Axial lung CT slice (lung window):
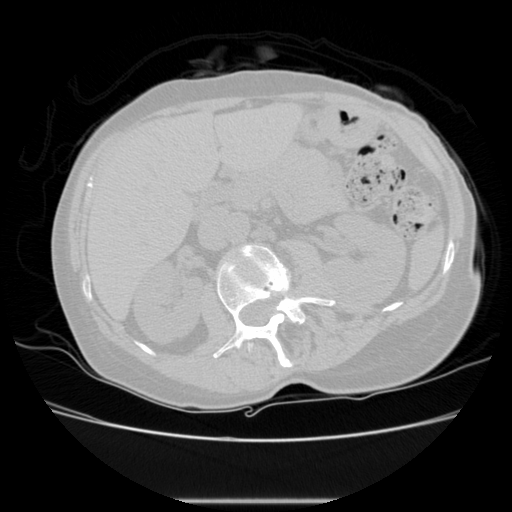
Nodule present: no